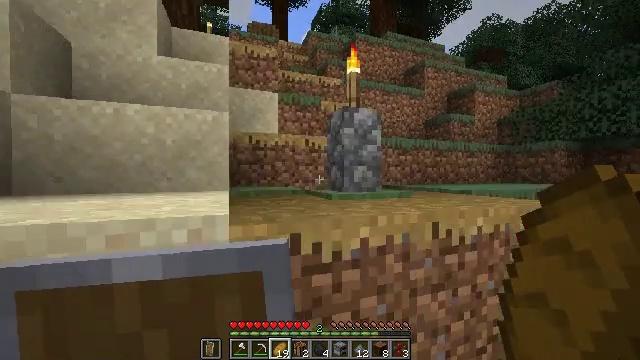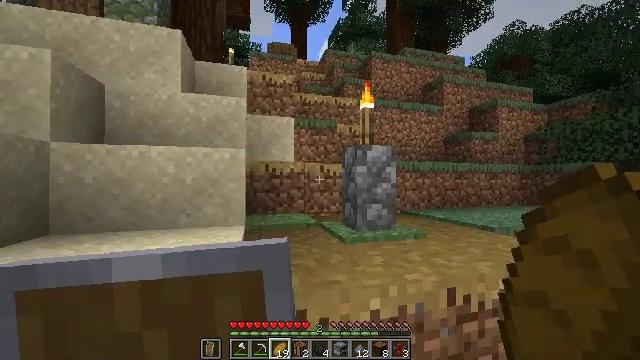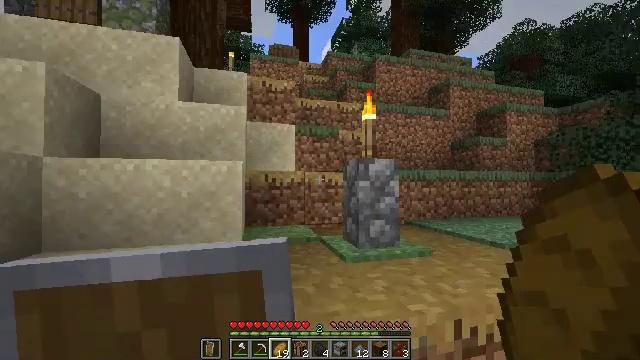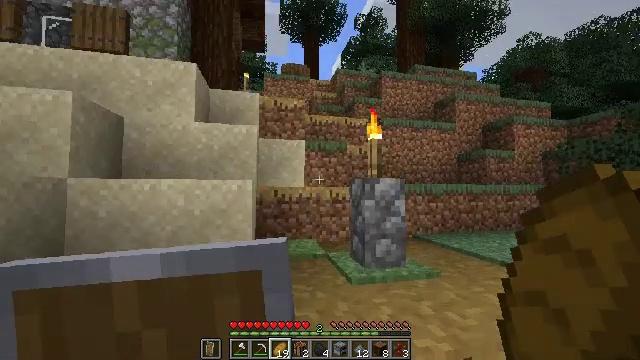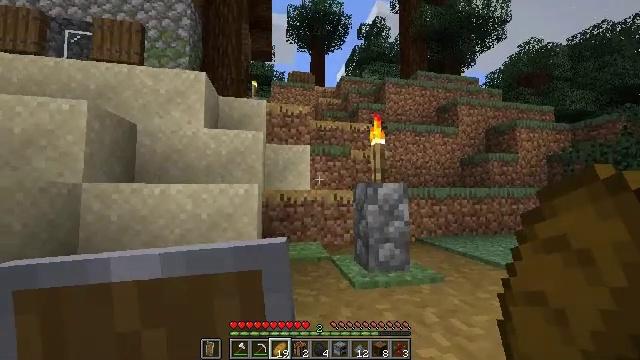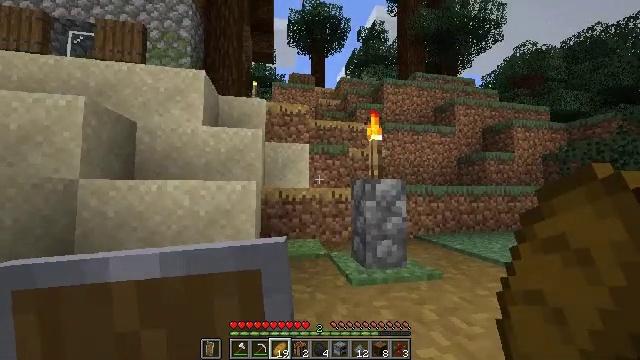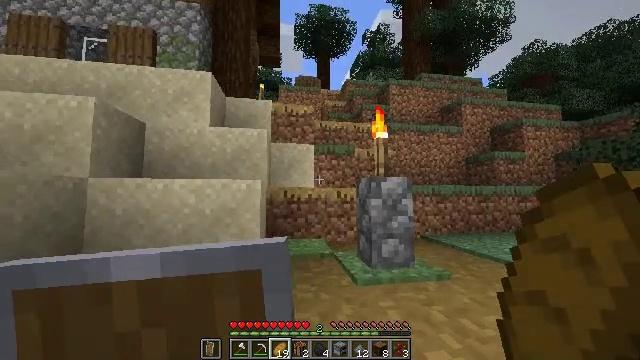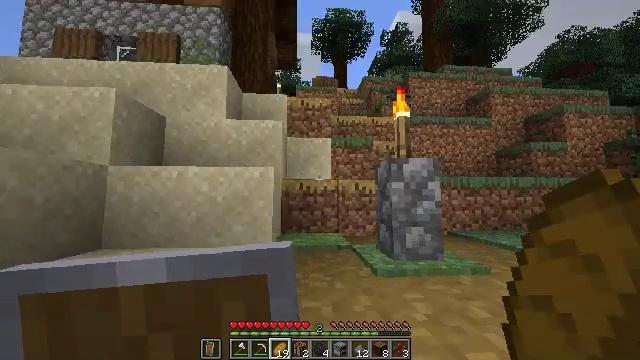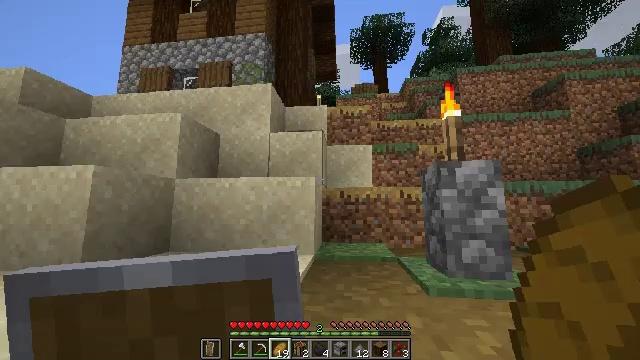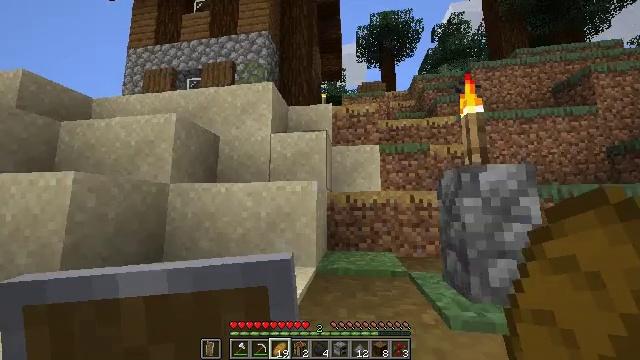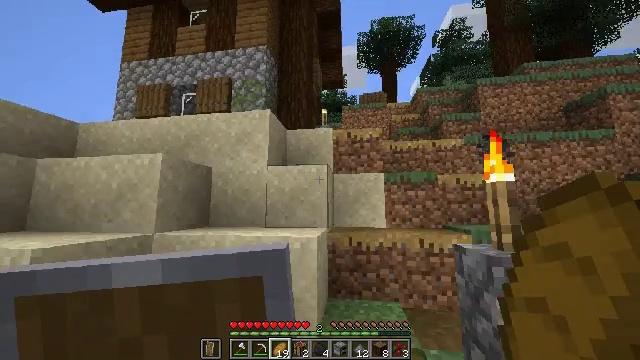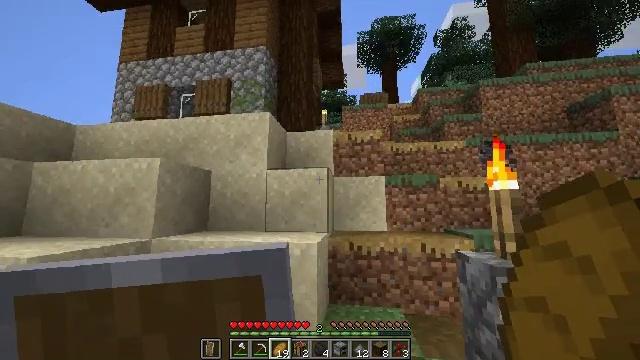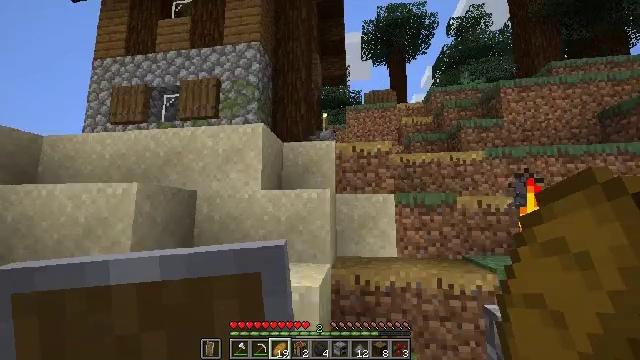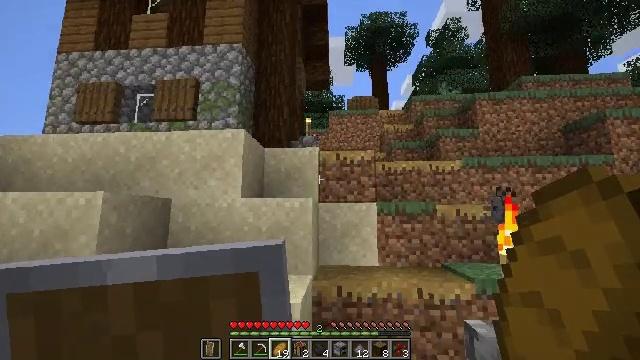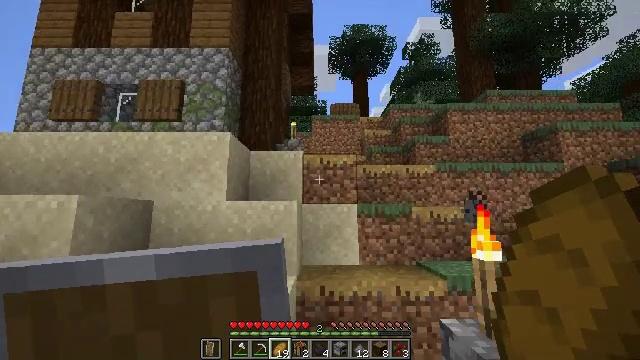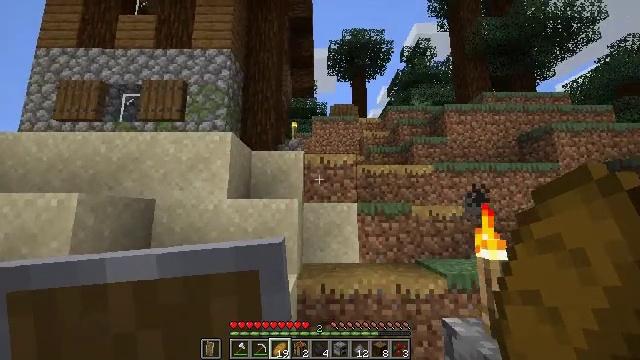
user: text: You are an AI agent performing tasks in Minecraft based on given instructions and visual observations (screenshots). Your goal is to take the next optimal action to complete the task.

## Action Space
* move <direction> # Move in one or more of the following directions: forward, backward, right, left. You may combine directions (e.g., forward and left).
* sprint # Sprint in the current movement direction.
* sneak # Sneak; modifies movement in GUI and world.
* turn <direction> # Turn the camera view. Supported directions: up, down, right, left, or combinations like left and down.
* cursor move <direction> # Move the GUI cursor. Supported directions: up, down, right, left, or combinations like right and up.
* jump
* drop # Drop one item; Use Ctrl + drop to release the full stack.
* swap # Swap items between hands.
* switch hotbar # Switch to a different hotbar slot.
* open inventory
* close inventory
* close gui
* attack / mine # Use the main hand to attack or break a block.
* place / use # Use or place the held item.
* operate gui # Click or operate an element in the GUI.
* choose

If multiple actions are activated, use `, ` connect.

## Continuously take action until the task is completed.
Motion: motion action
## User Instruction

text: Destroy the purple bed to collect it.
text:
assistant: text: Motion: move forward, sprint, turn left and up, jump
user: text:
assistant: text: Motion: move forward, sprint, jump
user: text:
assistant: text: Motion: move forward, sprint, turn left and up, jump
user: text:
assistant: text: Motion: move forward, sprint, turn left, jump
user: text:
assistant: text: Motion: move forward, sprint, jump
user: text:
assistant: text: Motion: move forward, sprint, turn left, jump
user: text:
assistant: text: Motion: move forward, sprint, turn left and up, jump
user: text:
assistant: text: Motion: move forward, sprint, turn left and up, jump
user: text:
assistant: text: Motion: move forward, sprint, turn left, jump
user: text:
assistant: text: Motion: move forward, sprint, jump
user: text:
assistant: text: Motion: move forward, sprint, jump
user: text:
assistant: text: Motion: move forward, sprint, jump
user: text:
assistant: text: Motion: move forward, sprint, turn right, jump
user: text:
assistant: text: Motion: move forward, sprint, turn right, jump
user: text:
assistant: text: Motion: move forward, sprint, jump
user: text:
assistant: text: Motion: move forward, sprint, jump
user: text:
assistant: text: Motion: move forward, sprint, jump
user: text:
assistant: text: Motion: move forward, sprint, jump
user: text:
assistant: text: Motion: move forward, sprint, jump
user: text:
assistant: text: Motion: move forward, sprint, jump
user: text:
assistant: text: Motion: move forward, sprint, jump
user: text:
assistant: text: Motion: move forward, sprint, jump
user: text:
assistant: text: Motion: move forward, sprint, jump
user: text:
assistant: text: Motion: move forward, sprint, jump
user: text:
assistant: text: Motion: move forward, sprint, jump
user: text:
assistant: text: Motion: move forward, sprint, jump
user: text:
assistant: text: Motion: move forward, sprint, jump
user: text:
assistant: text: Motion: move forward, sprint, jump
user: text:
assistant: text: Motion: move forward, sprint, jump
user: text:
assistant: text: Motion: move forward, sprint, jump